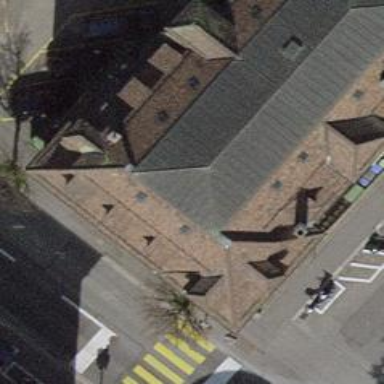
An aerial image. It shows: Restaurant.